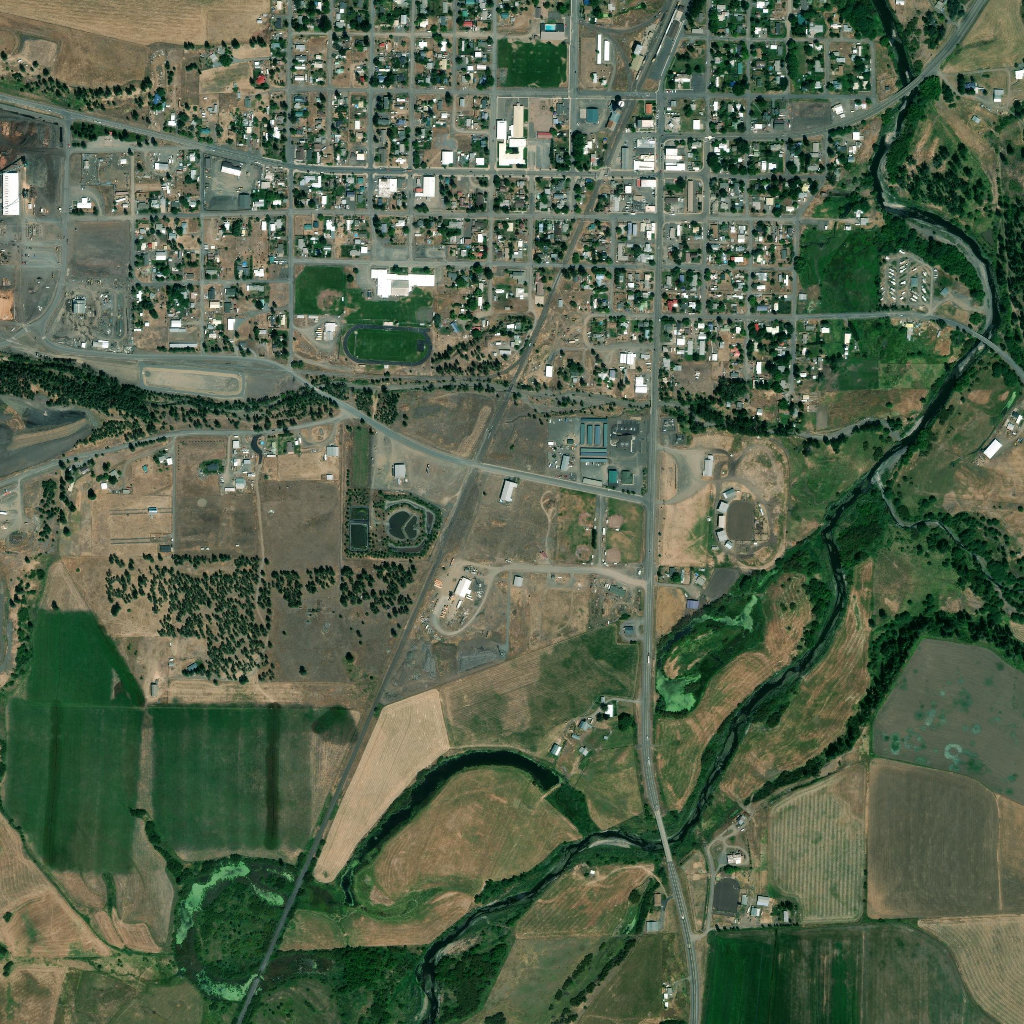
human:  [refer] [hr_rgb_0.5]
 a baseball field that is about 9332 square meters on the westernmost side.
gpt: <box>[[28, 25, 33, 30, 0]]</box>